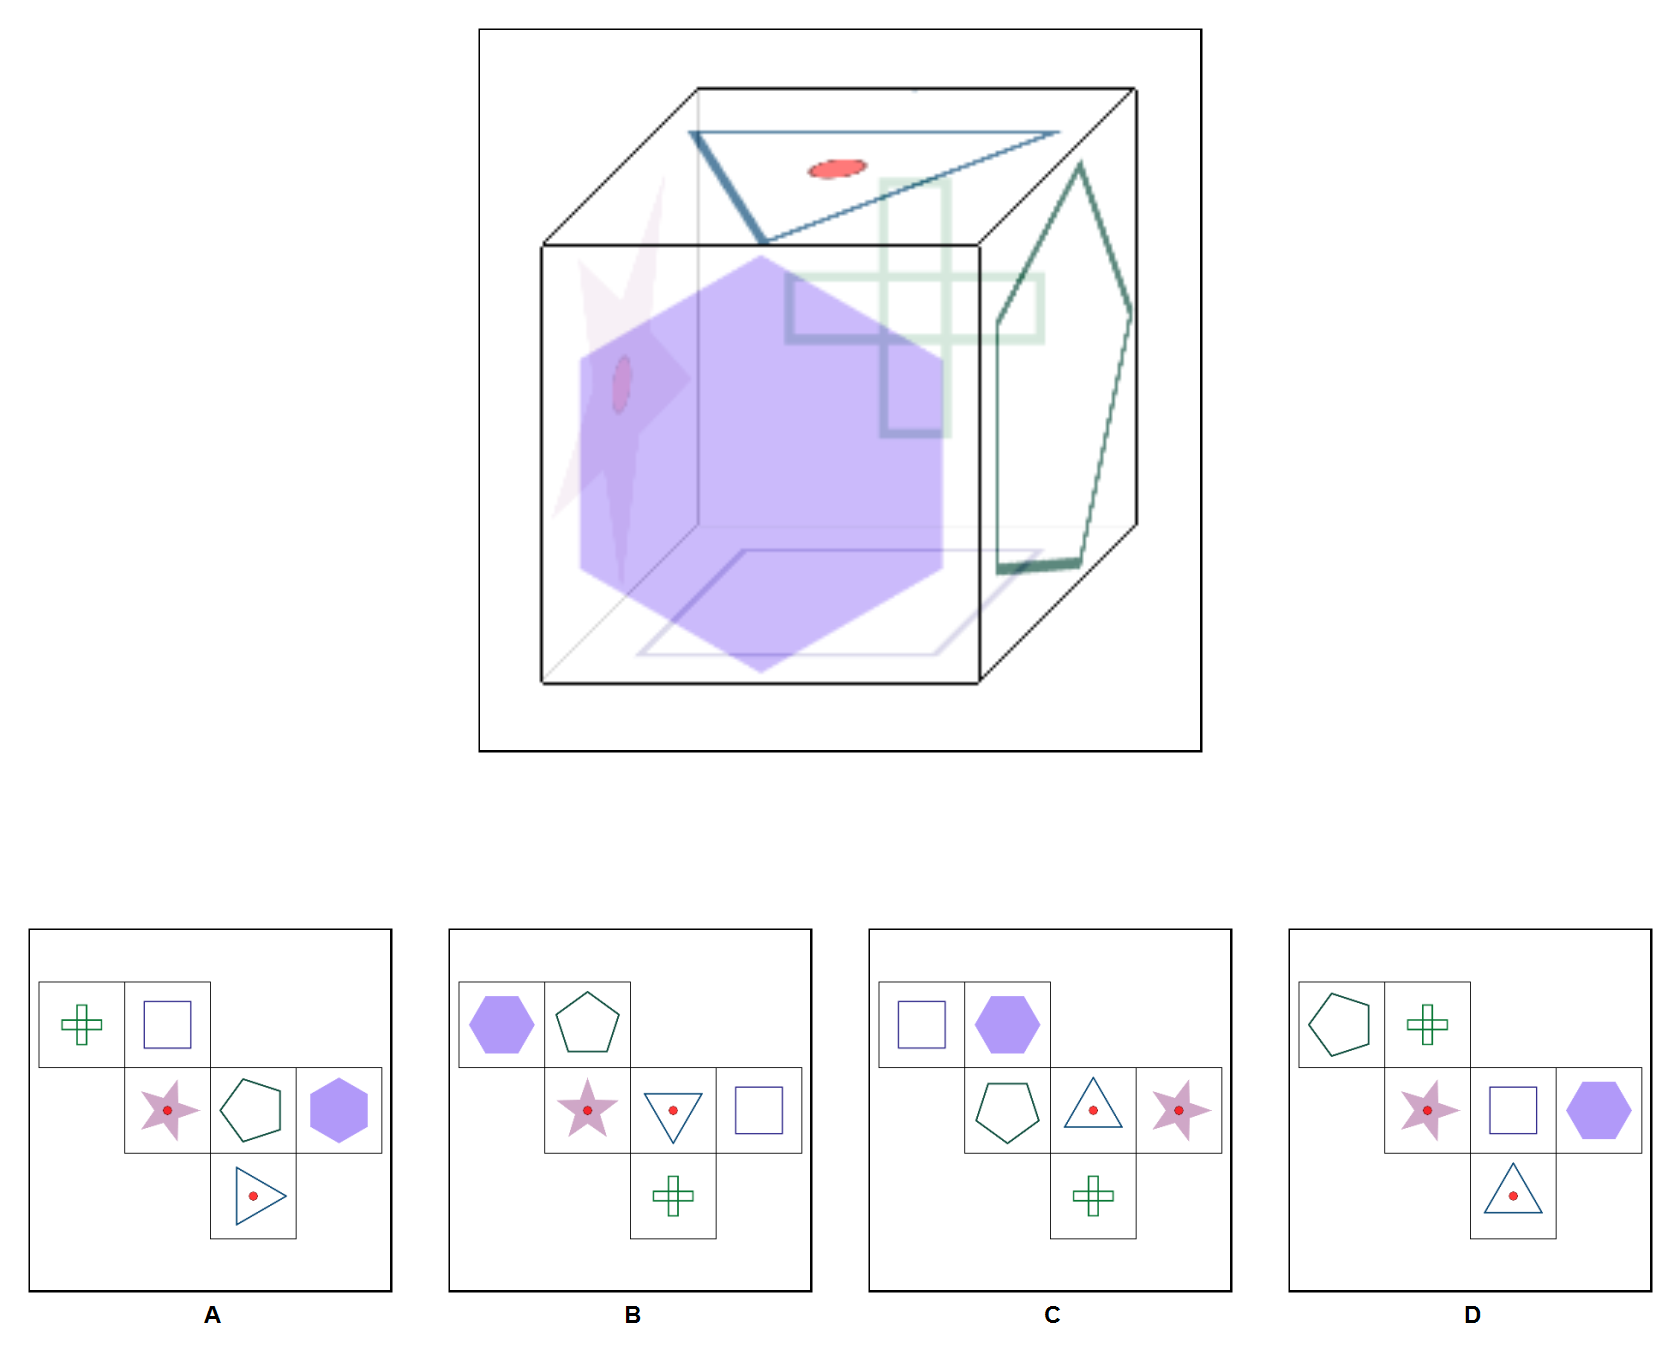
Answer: C